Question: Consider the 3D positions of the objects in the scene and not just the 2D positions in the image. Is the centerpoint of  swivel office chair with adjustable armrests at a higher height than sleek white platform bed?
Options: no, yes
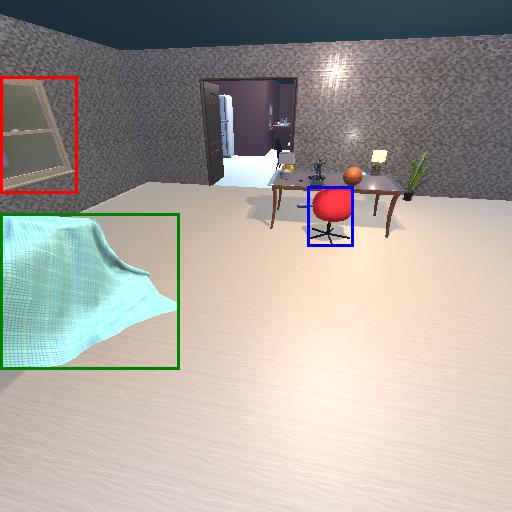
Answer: no